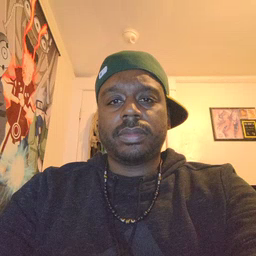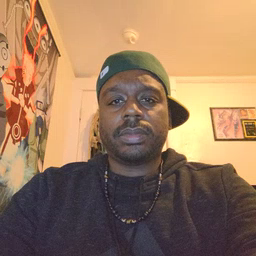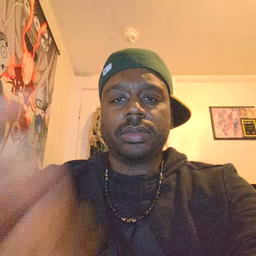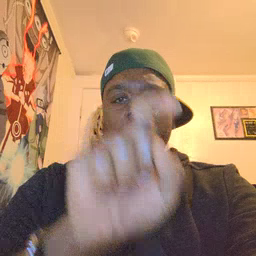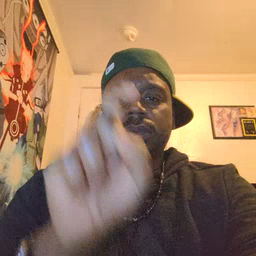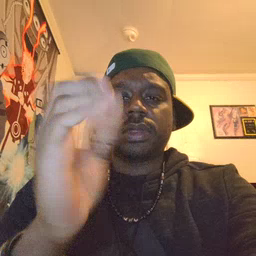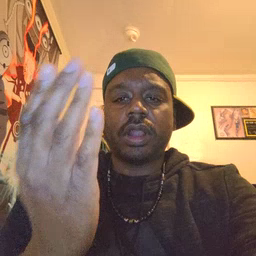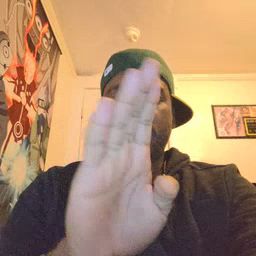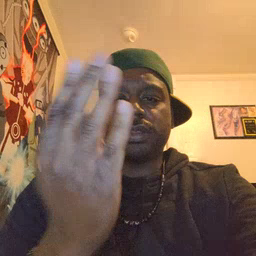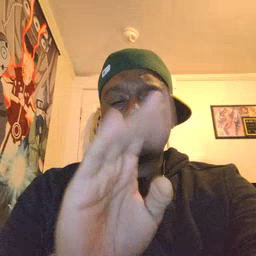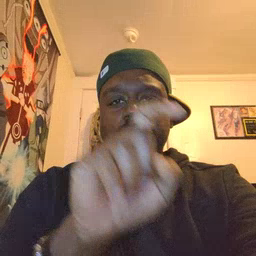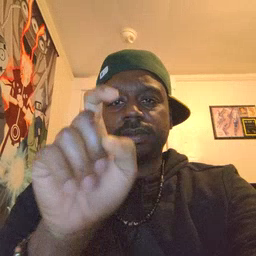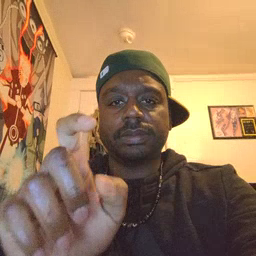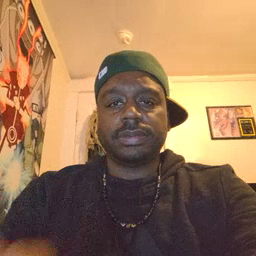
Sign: closet